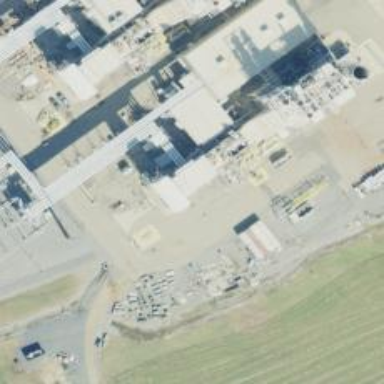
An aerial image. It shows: Gas turbine generator is in use.